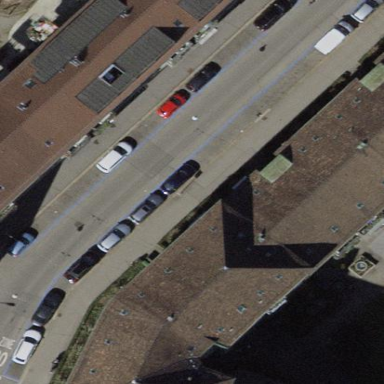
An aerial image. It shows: Parking lane designated for parking.